Question: I'm trying to plot two normal distributions and two vlines indicating the means. When I do so with ggplot2, the legend becomes a cross, making it hard to see that one of them is a dashed line.
'''
ggplot(data = data.frame(x = c(-1, 6)), aes(x)) +
stat_function(fun = dnorm, n = 100, args = list(mean = 2, sd = 1), aes(linetype = "a")) +
stat_function(fun = dnorm, n = 100, args = list(mean = 3, sd = 1), aes(linetype = "b")) +
scale_linetype_manual("Density Function", values = c(1, 2)) +
labs(x = "Value", y = "Probability Density") +
geom_vline(aes(xintercept = 2, colour = "mean1"), show.legend = TRUE) +
geom_vline(aes(xintercept = 3, colour = "mean2"), show.legend = TRUE, linetype = 2) +
scale_colour_manual("Mean", values = c(mean1 = "#F8766D", mean2 = "#C77CFF"),
labels = c("Mean a", "Mean b")) +
ggtitle("Legend Help")
'''

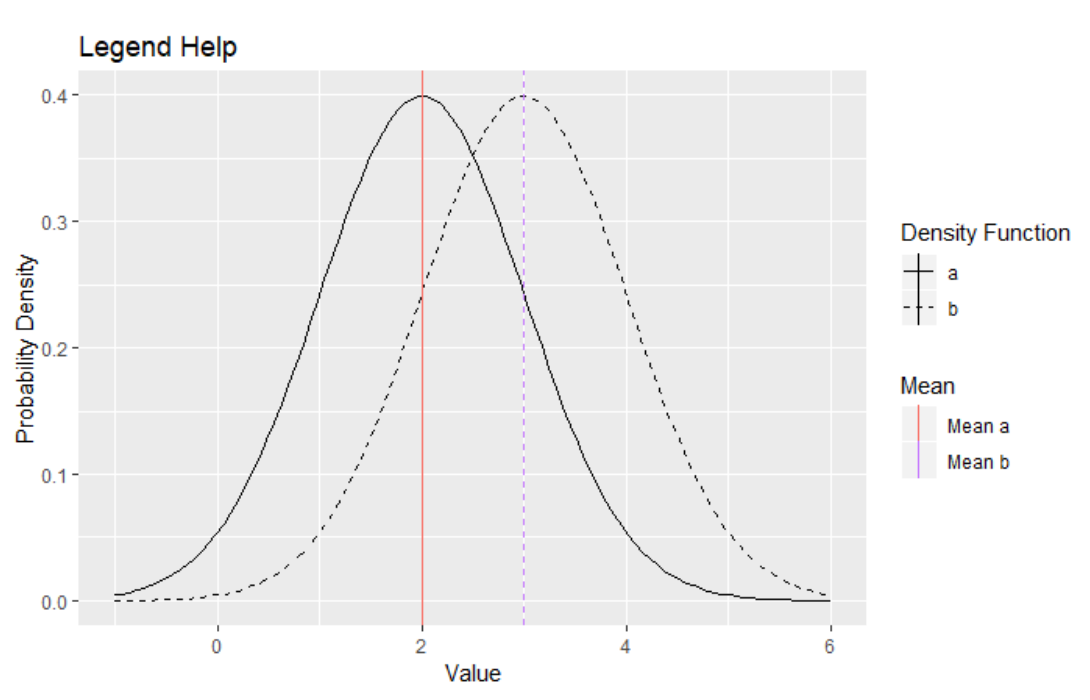
Answer: '''
ggplot(data = data.frame(x = c(-1, 6)), aes(x)) +
stat_function(
fun = dnorm, n = 100, args = list(mean = 2, sd = 1), aes(linetype = "a")
) +
stat_function(
fun = dnorm, n = 100, args = list(mean = 3, sd = 1), aes(linetype = "b")
) +
geom_vline(
data = data.frame(
xintercept = c(2, 3), colour = c("mean1", "mean2"),
stringsAsFactors = FALSE
),
aes(xintercept = xintercept, colour = colour)
) +
scale_colour_manual(
name = "Mean",
values = c(mean1 = "#F8766D", mean2 = "#C77CFF"),
labels = c("Mean a", "Mean b")
) +
scale_linetype_manual("Density Function", values = c(1, 2)) +
labs(
x = "Value", y = "Probability Density", title = "Legend Help"
)
'''
<URL>
'show.legend=TRUE' was forcing inheritance across all line aesthetics. Leaving it 'NA' removes the inheritance and the fact that you used mapped aesthetics for the 'vline' (which I modified a bit) means you get the extra 'vline' legend for free anyway.